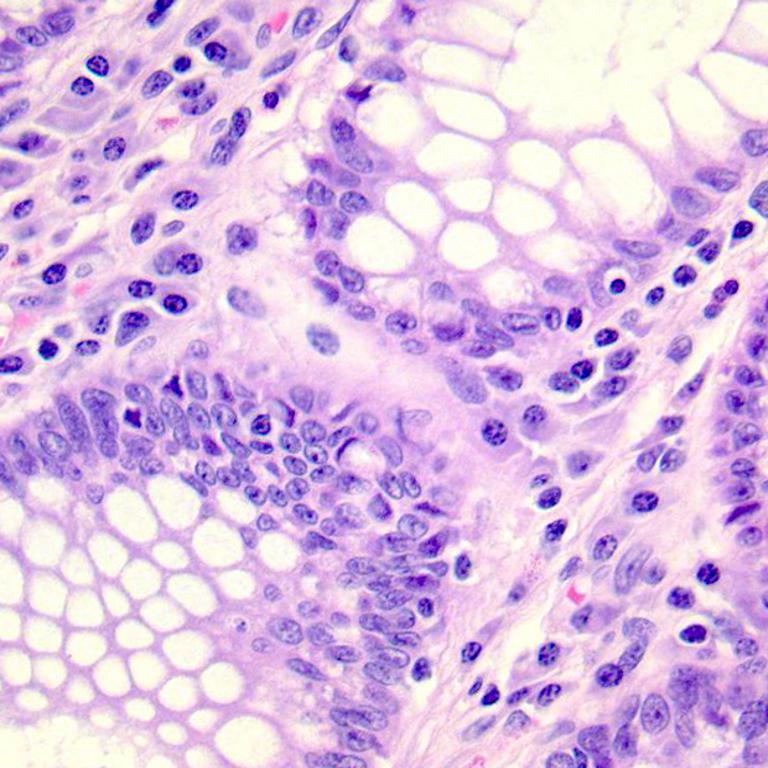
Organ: colon
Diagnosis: benign